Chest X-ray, AP view. Patient: 63 years old, sex M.
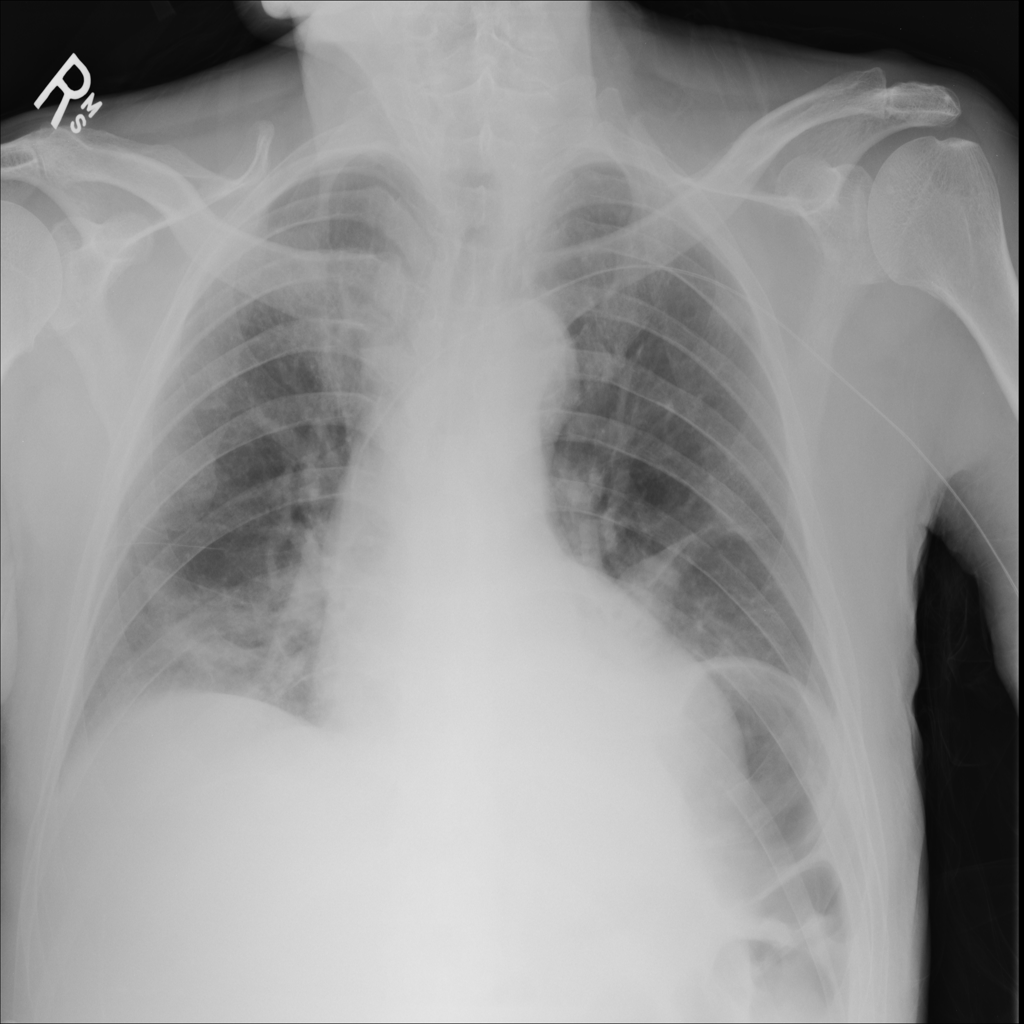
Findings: No Finding